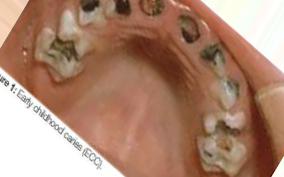
Condition: Caries